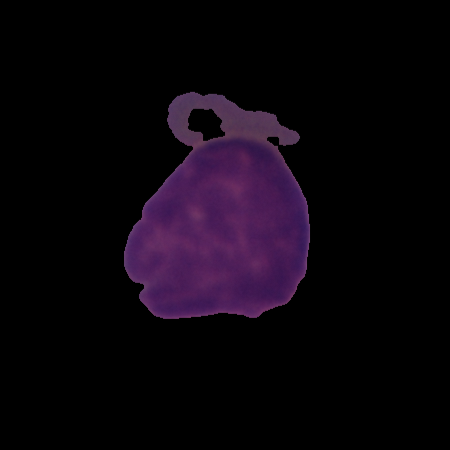
Label: cancer